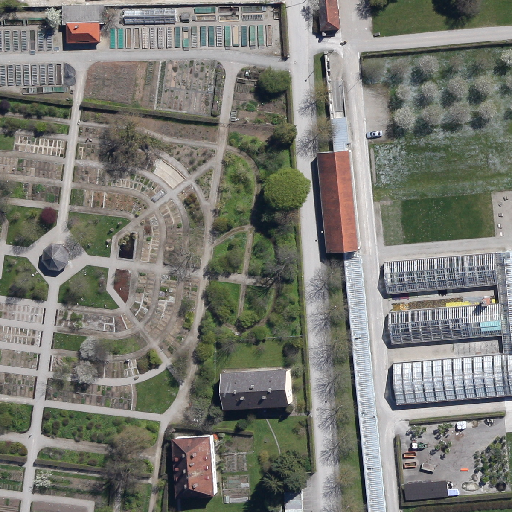
Referring expression: impervious surface